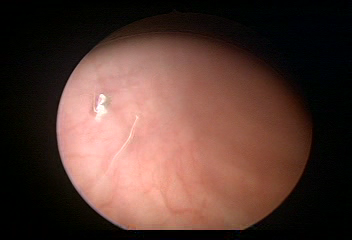
Modality: WLC
Class: Normal mucosa
Bladder cancer association: No